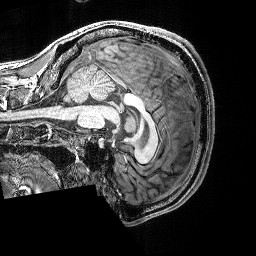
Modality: T1w
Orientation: sagittal
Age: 25
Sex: male
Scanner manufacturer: siemens
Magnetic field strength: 3 T
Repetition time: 2.25 s
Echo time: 0.00418 s